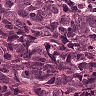
Metastatic tissue present: yes